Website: bh-photo
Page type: gifting
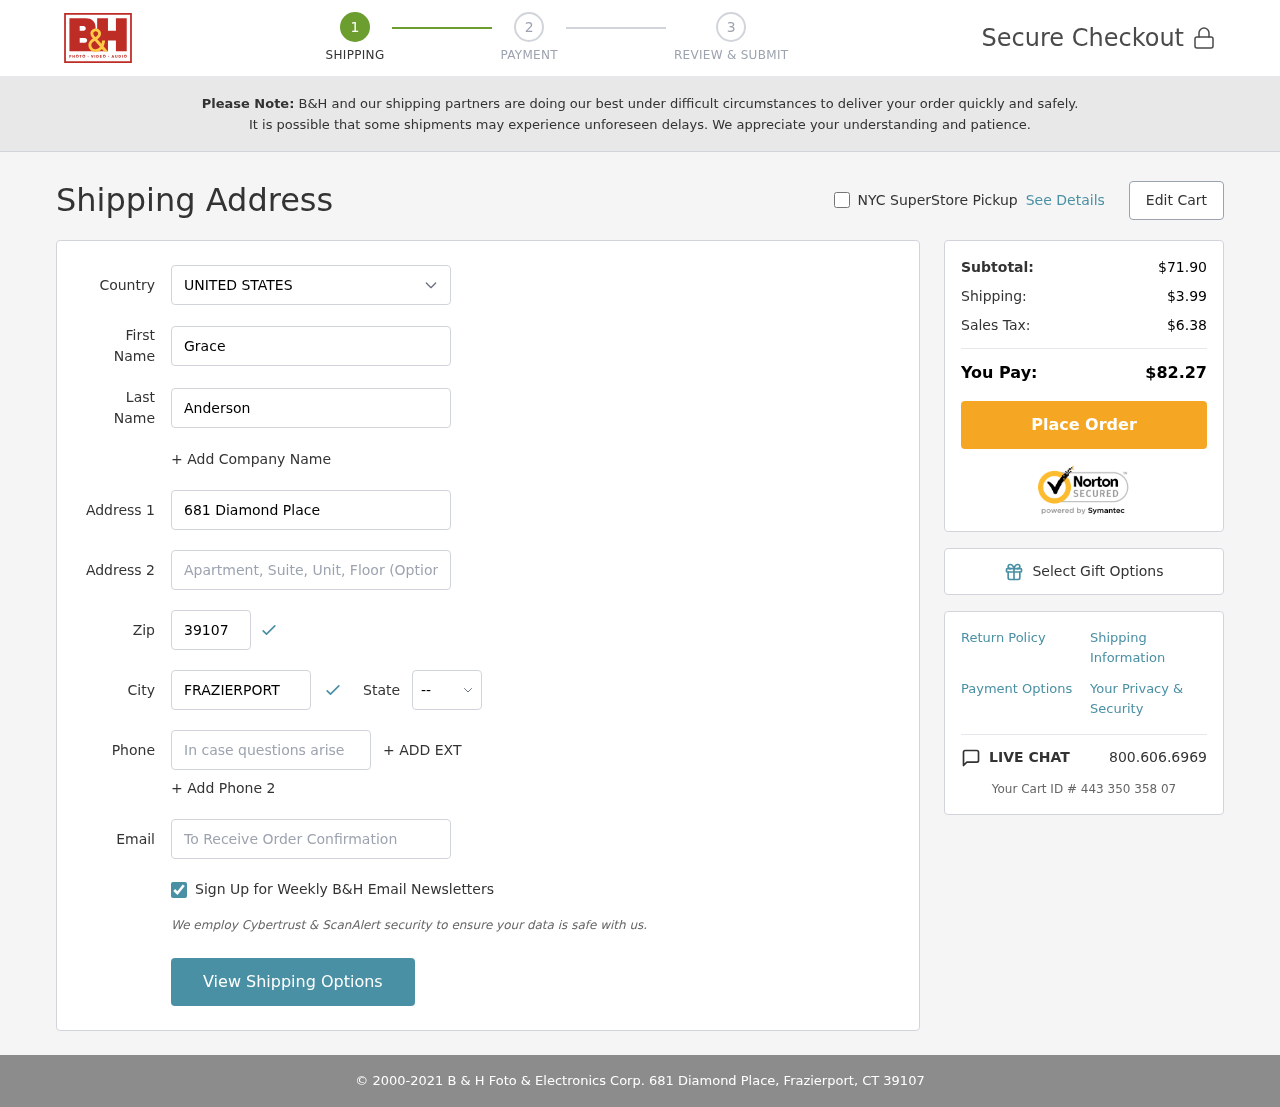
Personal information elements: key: PII_CITY
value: Frazierport
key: PII_COUNTRY
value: United States
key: PII_EMAIL
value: ganderson@gmail.com
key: PII_FIRSTNAME
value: Grace
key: PII_LASTNAME
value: Anderson
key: PII_PHONE
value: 3522918695
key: PII_POSTCODE
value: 39107
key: PII_STATE_ABBR
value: CT
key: PII_STREET
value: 681 Diamond Place
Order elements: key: ORDER_SUBTOTAL
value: $71.90
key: ORDER_SHIPPING_COST
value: $3.99
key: ORDER_TAX
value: $6.38
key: ORDER_TOTAL
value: $82.27
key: ORDER_ID
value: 443 350 358 07